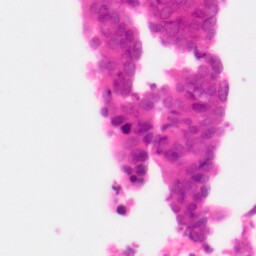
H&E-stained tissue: Colon